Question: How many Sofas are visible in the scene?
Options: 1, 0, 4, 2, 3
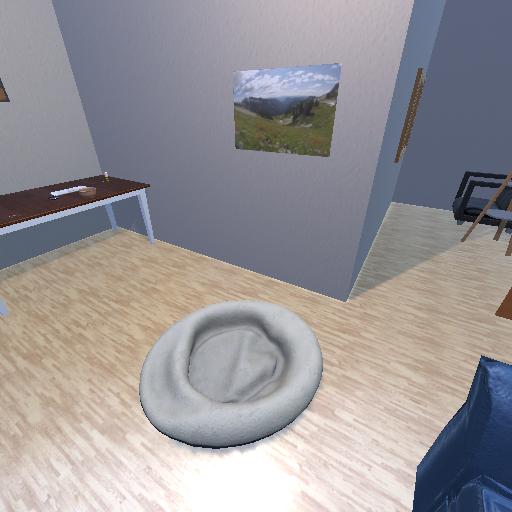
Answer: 1